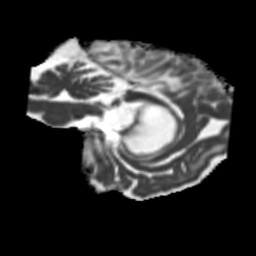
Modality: MD
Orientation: sagittal
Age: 71
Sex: female
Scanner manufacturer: siemens
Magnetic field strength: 3 T
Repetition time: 5.25 s
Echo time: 0.08 s